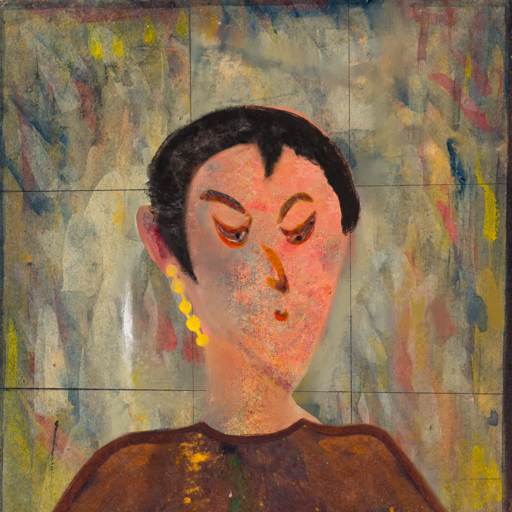
Background: GypsyMother, Head And Neck Side: Irani, Face Side: Hypocrite, Bust: Comrade, Hair Side: Roy_Bahadur, Head Accessory: Blank, Second Necklace: Blank, Necklace: Blank, Baby: Blank